Question: Hopefully this is the right forum, my question seems to overlap the stack exchange community so this seemed best.
I have some custom reports for my WooCommerce orders on my wordpress site. I have one query that is just freezing locally, meaning in my localhost my CPU goes to 100% and it never finishes and I don't understand why. To the point here is the query:
'''
SELECT SUM(postmeta.meta_value)
FROM pca_postmeta AS postmeta
LEFT JOIN pca_woocommerce_order_items AS orders ON orders.order_id = postmeta.post_id
WHERE postmeta.meta_key = '_order_total'
AND orders.order_item_id IN (
SELECT item_meta.order_item_id
FROM pca_woocommerce_order_itemmeta AS item_meta
LEFT JOIN pca_woocommerce_order_items AS orders ON item_meta.order_item_id = orders.order_item_id
LEFT JOIN pca_posts AS posts ON posts.ID = orders.order_id
WHERE item_meta.meta_value = '23563'
AND posts.post_status IN ('wc-processing','wc-completed')
GROUP BY orders.order_id
)
'''
As you can hopefully see the goal here is to get the summation of all orders from this specific campaign (). The nested query works exactly as expected on its own, returning just a list of IDs like so:

The problem is this query doesn't seem to like the nested part. Any suggestions? Completely different approach in mind?
P.S. I use that nested query at other times as well to represent all orders by campaign id in my php reporting class. But for my question PHP has nothing to do with it.
>
Is it possible to convert this into a join as described here: <URL> ? I'm a little light on my SQL so not sure how I would do that but it seems promising
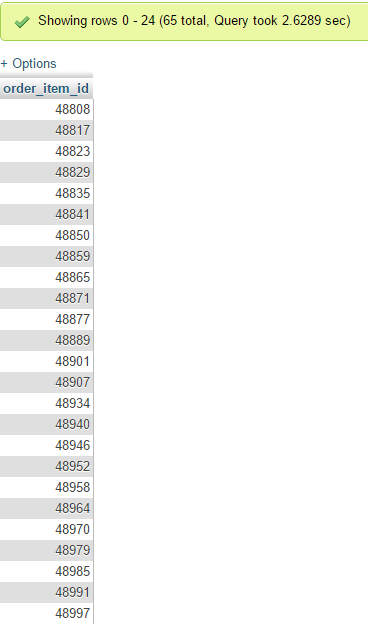
Answer: '''
GROUP BY orders.order_id
'''
does not make sense because you are selecting only 'order_item_id'.
'pca_woocommerce_order_itemmeta' would benefit from
'''
INDEX(meta_value, order_item_id)
'''
An this be an equivalent query, but avoiding the 'IN(SELECT...)':
'''
SELECT SUM(pm.meta_value)
FROM
( SELECT im.order_item_id
FROM pca_woocommerce_order_itemmeta AS im
LEFT JOIN pca_woocommerce_order_items AS o
ON im.order_item_id = o.order_item_id
LEFT JOIN pca_posts AS posts ON posts.ID = o.order_id
WHERE im.meta_value = '23563'
AND posts.post_status IN ('wc-processing','wc-completed')
GROUP BY o.order_id
) AS w
JOIN pca_woocommerce_order_items AS o ON w.order_item_id = o.order_item_id
JOIN pca_postmeta AS pm ON o.order_id = pm.post_id
WHERE pm.meta_key = '_order_total'
'''
Some principles behind what I did. Here I am guessing at what the optimizer will do with various possible formulations of the query.
- 'LEFT''LEFT JOIN ( SELECT ... )'- - - 'WHERE'- 'WHERE pm.meta_key = '_order_total''- 'WHERE im.meta_value = '23563''LEFT JOIN'